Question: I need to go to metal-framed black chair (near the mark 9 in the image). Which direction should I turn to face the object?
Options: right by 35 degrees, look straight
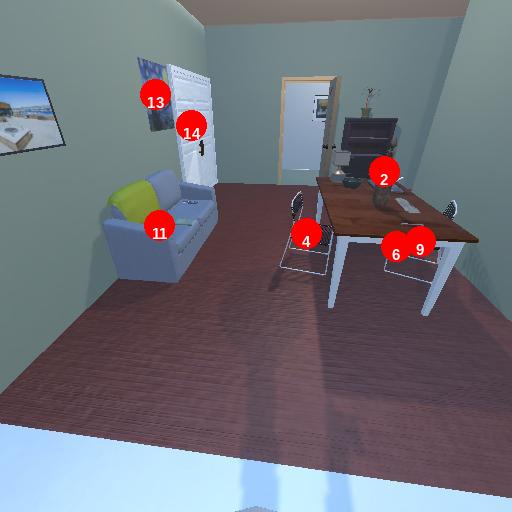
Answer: right by 35 degrees